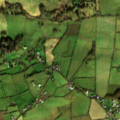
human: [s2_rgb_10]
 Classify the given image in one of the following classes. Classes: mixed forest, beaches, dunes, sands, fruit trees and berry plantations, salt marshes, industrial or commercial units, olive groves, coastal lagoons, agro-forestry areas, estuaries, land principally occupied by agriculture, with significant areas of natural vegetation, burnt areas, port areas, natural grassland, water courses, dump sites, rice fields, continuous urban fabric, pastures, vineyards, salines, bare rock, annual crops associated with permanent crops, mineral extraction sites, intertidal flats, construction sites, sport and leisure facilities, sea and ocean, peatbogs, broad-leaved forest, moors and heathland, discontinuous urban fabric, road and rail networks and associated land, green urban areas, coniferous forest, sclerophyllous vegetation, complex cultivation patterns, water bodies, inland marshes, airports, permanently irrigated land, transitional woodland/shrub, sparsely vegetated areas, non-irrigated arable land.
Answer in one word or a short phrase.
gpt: non-irrigated arable land, pastures